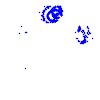
Particle: electron